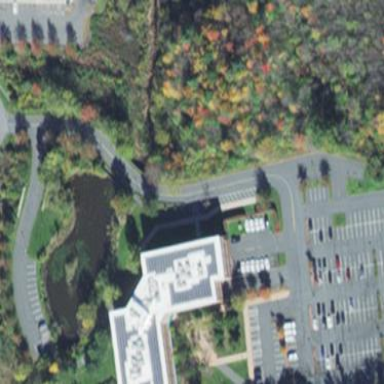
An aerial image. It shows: Government office building.